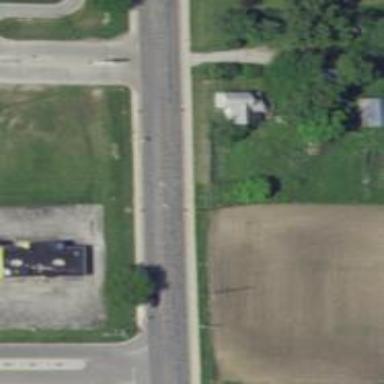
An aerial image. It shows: Secondary road with asphalt surface.